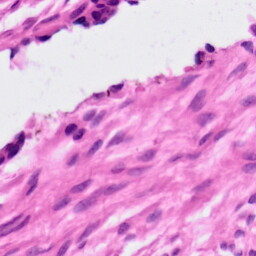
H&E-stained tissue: Ovarian